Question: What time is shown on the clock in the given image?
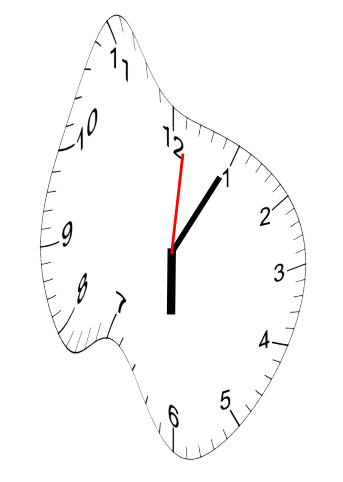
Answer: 06:05:01